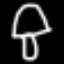
Label: mushroom